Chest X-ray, PA view. Patient: 60 years old, sex M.
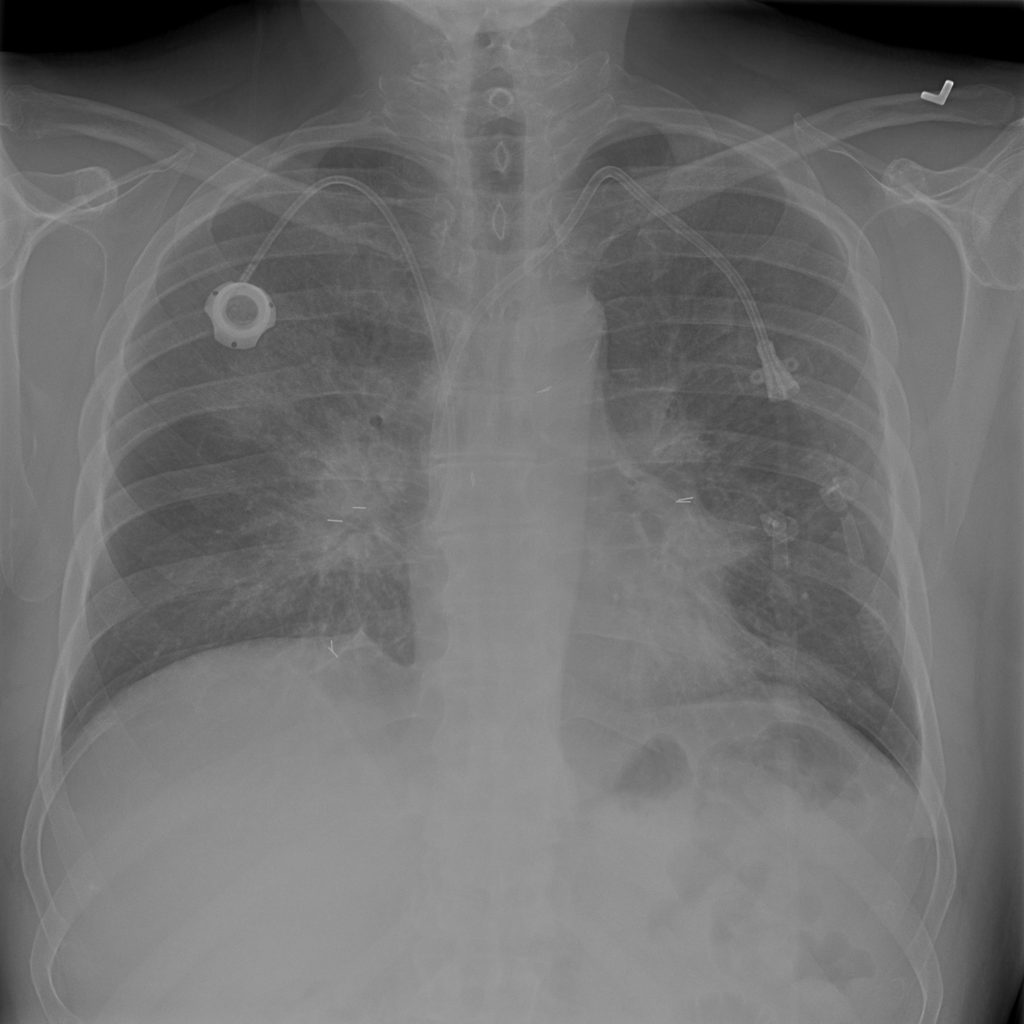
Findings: No Finding